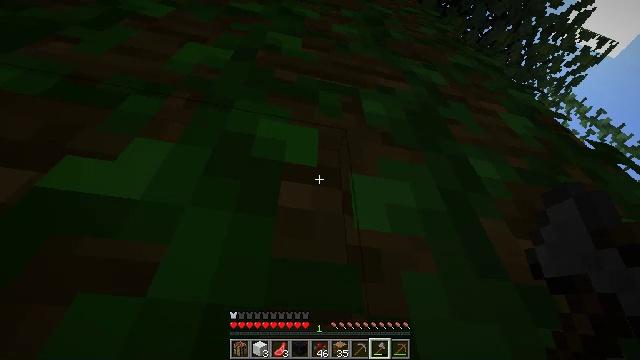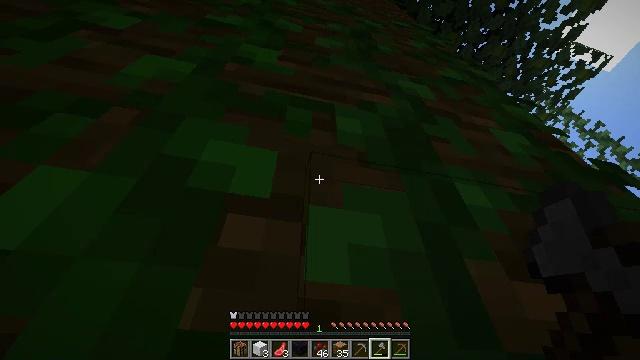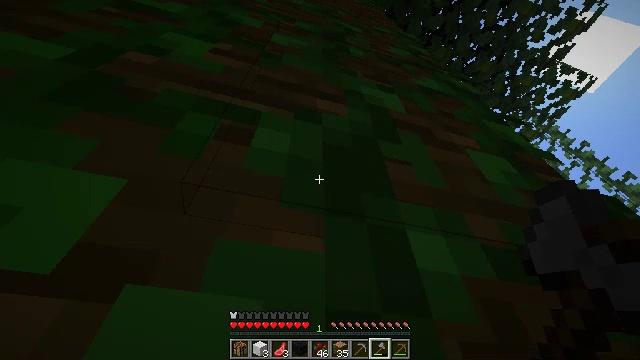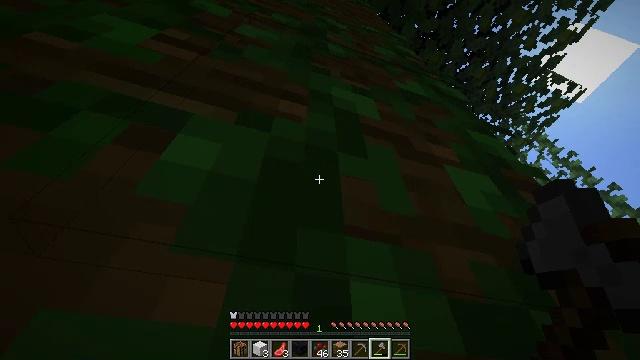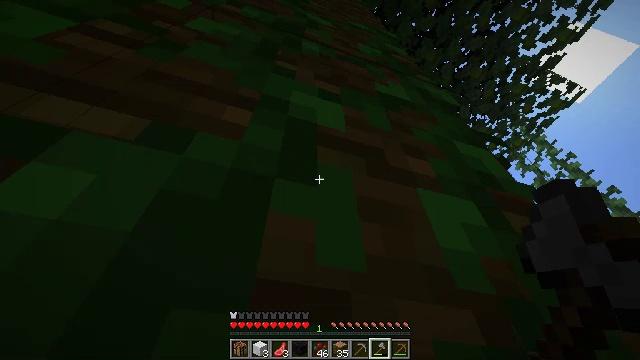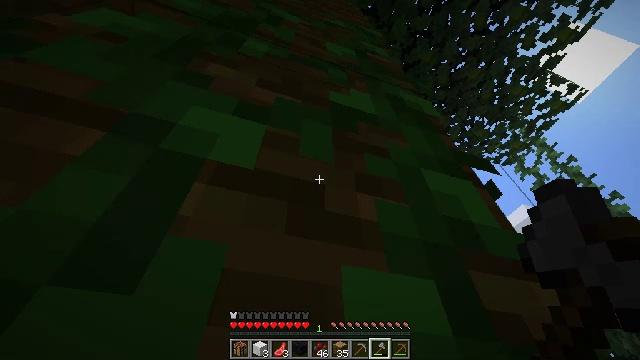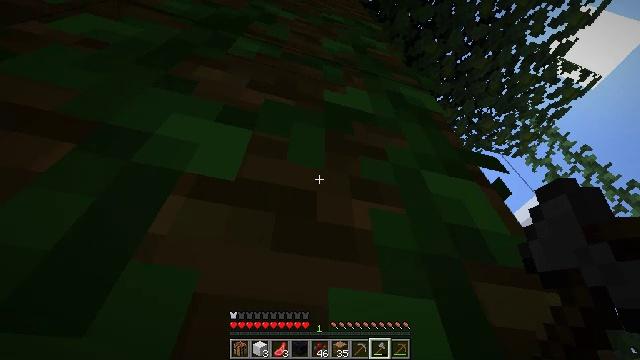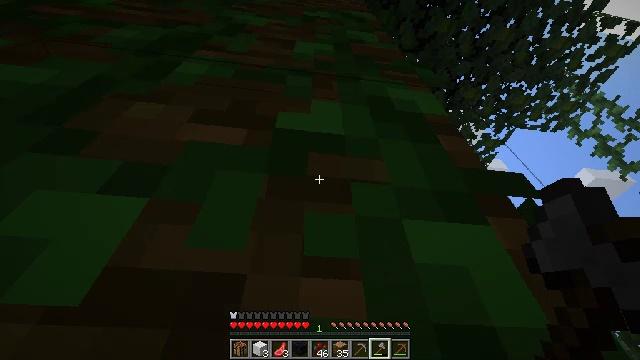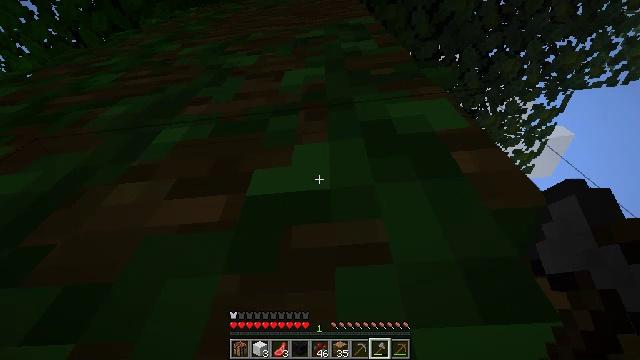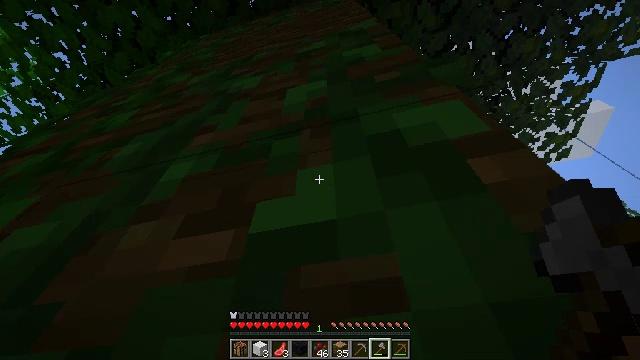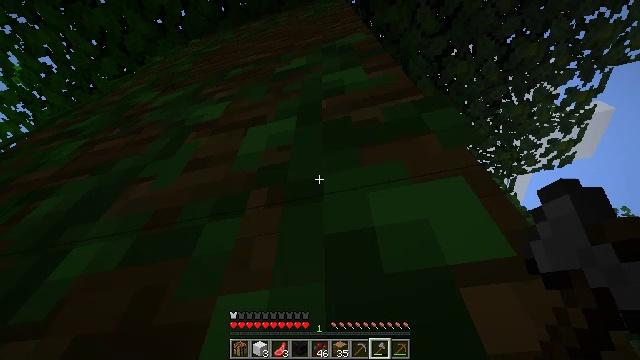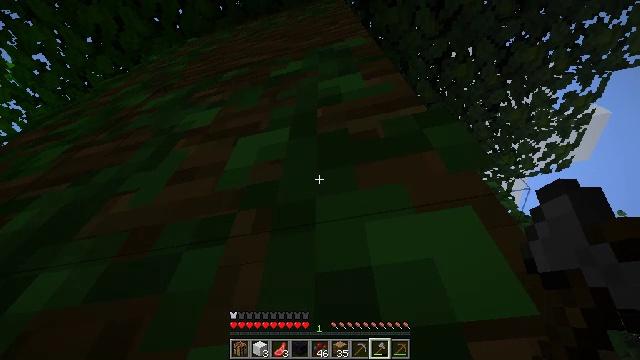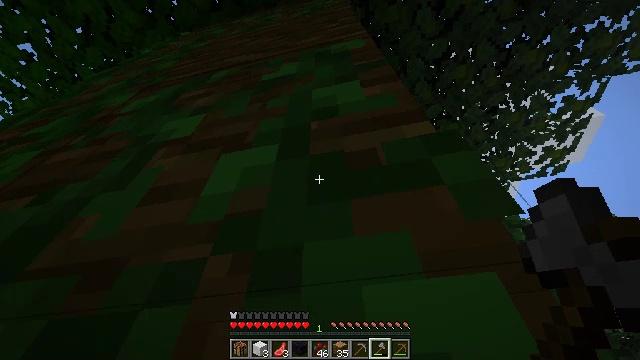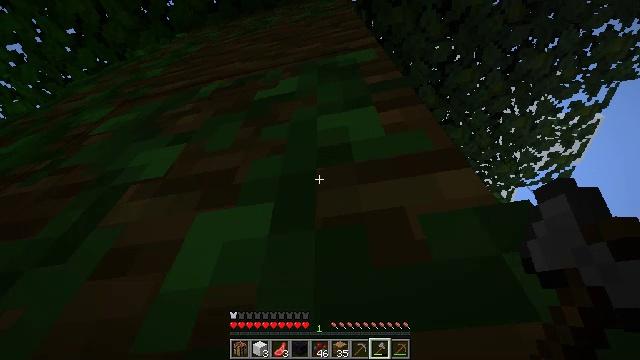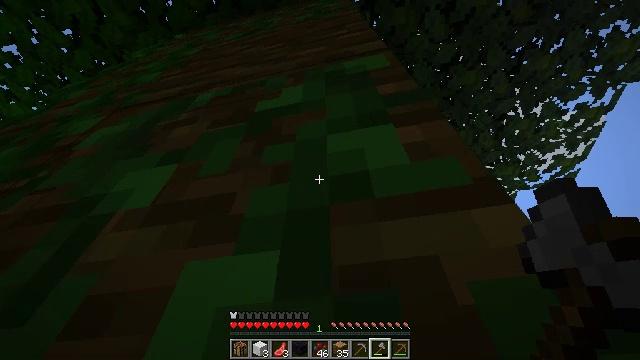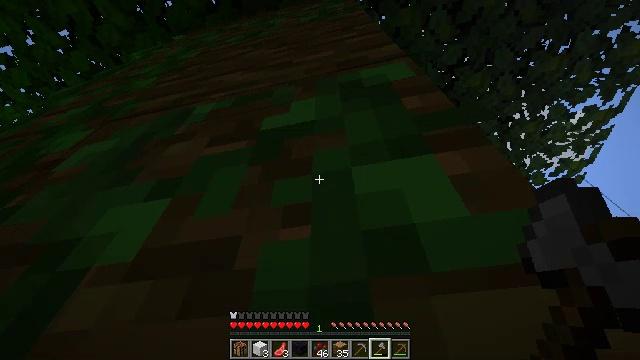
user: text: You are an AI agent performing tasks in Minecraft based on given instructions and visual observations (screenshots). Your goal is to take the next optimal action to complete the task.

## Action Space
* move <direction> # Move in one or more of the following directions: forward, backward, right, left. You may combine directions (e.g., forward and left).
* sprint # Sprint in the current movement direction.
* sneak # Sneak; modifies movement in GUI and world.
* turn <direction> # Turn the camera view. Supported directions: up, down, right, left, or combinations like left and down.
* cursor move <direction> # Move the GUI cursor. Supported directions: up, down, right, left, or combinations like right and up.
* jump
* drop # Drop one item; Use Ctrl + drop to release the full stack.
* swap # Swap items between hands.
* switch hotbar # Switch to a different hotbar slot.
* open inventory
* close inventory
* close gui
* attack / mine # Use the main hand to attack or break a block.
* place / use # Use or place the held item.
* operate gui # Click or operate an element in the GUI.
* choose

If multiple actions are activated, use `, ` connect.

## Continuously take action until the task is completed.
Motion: motion action
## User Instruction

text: Mine the jungle leaves to get saplings or sticks.
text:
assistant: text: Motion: move forward, turn up, jump
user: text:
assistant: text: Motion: move forward, turn right and up, jump
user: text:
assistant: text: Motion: move forward, turn right, jump
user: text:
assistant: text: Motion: move forward, jump
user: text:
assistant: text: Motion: move forward, jump
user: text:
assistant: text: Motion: move forward, turn left, jump
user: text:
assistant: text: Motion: move forward, turn left, jump
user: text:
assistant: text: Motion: move forward, turn left and up, jump
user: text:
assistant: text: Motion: move forward and move left, turn left and up, jump
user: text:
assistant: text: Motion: move forward and move left, jump
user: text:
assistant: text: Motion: move forward and move left, jump
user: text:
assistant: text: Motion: move forward and move left, turn right, jump
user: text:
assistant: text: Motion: move forward and move left, jump
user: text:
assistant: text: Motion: move forward and move left, jump
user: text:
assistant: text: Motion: move forward and move left, jump
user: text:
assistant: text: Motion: move forward and move left, jump
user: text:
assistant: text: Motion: move forward, jump
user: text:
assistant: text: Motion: move forward and move left, turn left and down, jump
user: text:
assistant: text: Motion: move forward and move left, turn down, jump
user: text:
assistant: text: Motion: move forward and move left, turn left, jump
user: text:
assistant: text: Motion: move forward and move left, turn left and down, jump
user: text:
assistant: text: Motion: move forward and move left, turn down, jump
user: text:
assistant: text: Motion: move forward and move left, turn down, jump
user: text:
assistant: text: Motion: move forward and move left, turn right, jump
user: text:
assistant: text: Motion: move forward and move left, turn right, jump
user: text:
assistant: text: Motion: move forward, turn right, jump
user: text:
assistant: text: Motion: move forward, turn right, jump
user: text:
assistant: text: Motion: move forward, turn right, jump
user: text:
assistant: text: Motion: move forward, turn right, jump
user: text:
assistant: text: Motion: move forward, jump